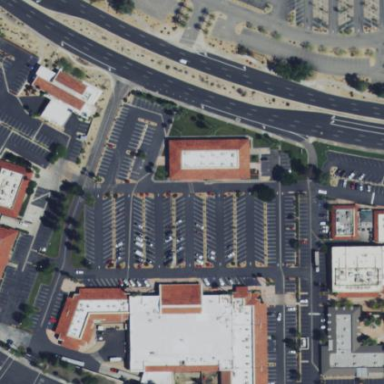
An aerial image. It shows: Retail area.